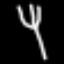
Label: fork